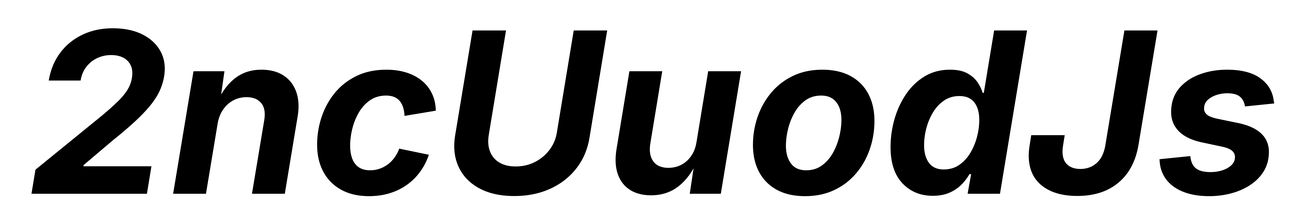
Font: Inter-Italic_Bold_Italic